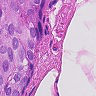
Metastatic tissue present: yes